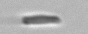
Label: fiber